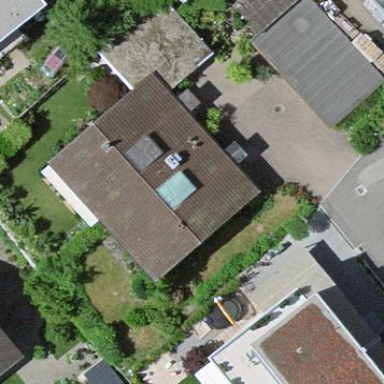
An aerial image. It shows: Simple and straightforward house.